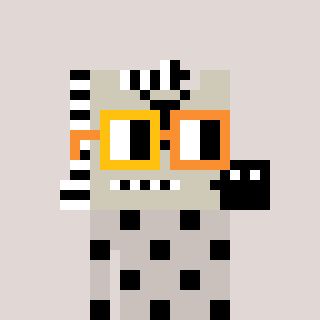
a pixel art character with square yellow and orange glasses, a zebra-shaped head and a foggrey-colored body on a warm background